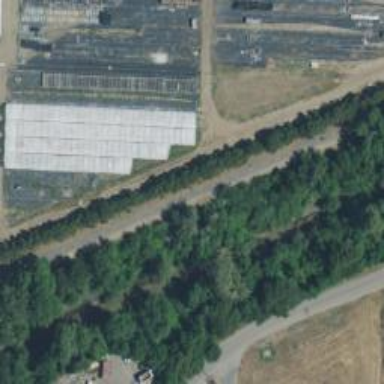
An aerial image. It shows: Greenhouse.